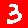
Digit: 3